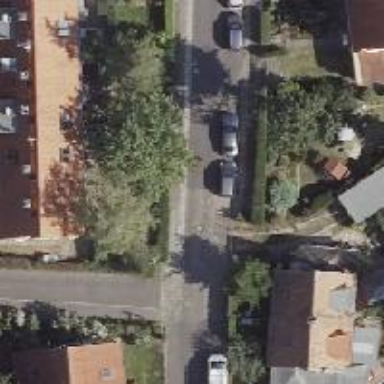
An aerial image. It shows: Residential road with sidewalk on the left.